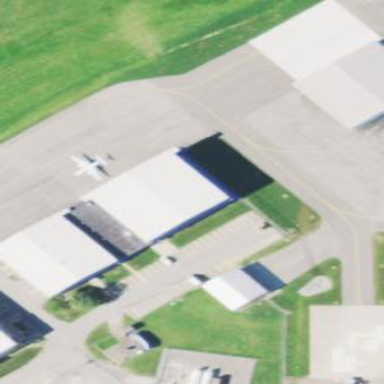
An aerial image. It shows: Hangar located at airport.